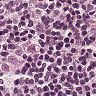
Metastatic tissue present: yes